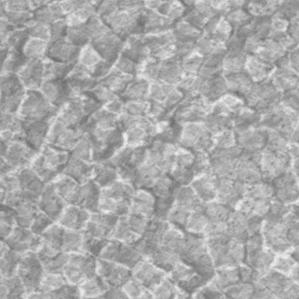
Label: frost